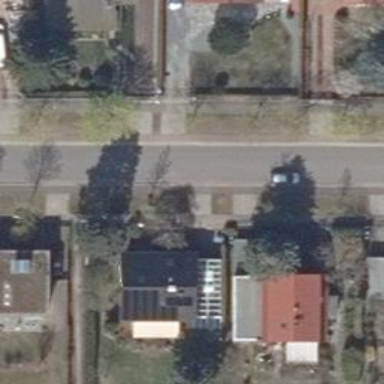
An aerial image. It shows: Driveway leading to service road.